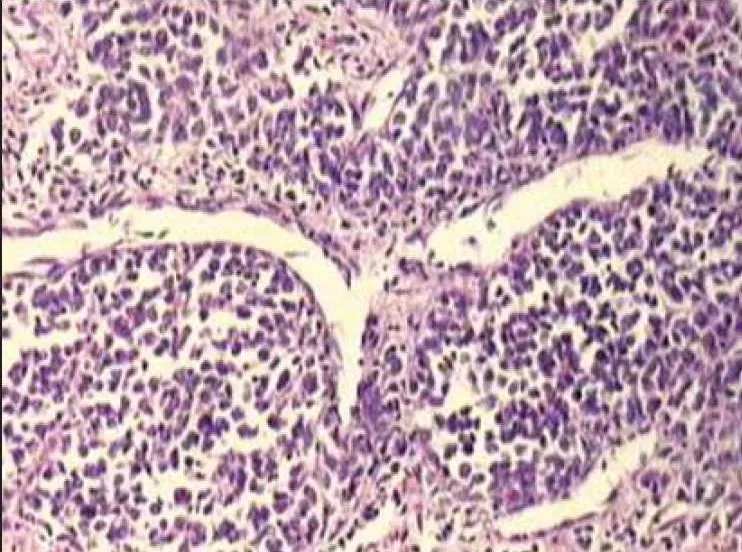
Malignant looking lymphoid cells closely adherent and dispersed along a blood vessel suggesting angiocentricity as seen in high grade lymphomas. Also seen are cells arranged in clusters or acinar pattern suggestive of adenocarcinoma.
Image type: pathology (h&e)